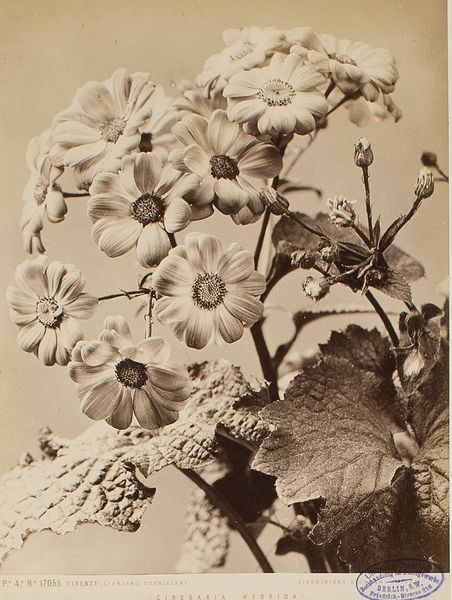
Titel: Cineraria hybrida, Giardino Torrigiani, Florenz
Künstler: Fratelli Alinari
Standort: Hamburg
Institution: Museum für Kunst und Gewerbe Hamburg
Schlagwörter: blumen, foto, fotografie, photographie, photo, albumin, lichtbild, objektstudie, naturfotografie, sachfotografie, bildwerke, angewandte und bildende kunst, hessische systematik, blüte, tierfotografie, naturphotographie, tierphotographie, schwarzweißpositivverfahren, silbersalzverfahren, schwarzweißfotografie, objektstudien, sachphotographie, albuminpapier, pflanzenfotografie